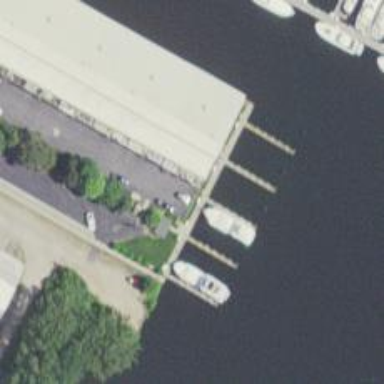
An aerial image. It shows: Man-made pier.